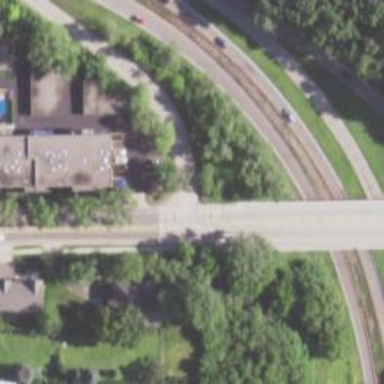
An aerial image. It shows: Tertiary road with bridge and sidewalk on the left.